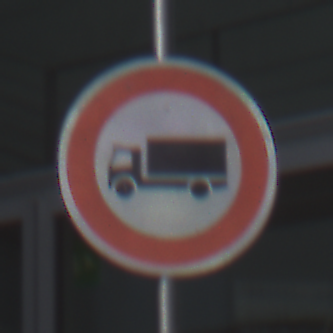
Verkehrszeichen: VerbotFuerKraftfahrzeugeUeberDreiKommaFuenfTonnen
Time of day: MorningAfternoon
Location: Outdoor (Urban)
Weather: PartlyCloudy
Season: NotSpecified
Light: Natural